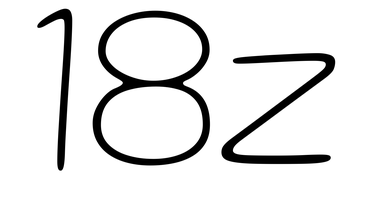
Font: Gluten_Thin